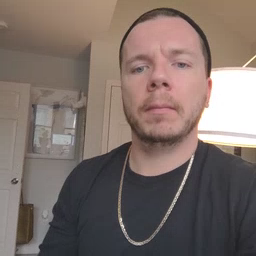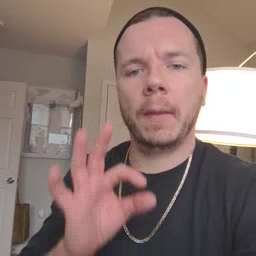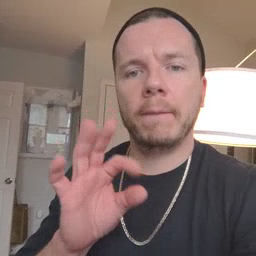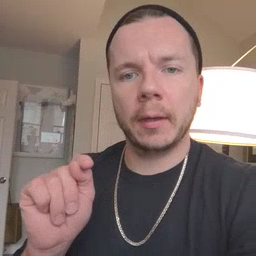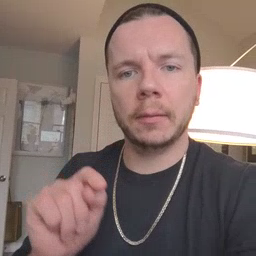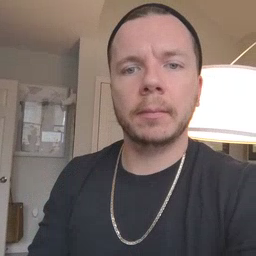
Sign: feet